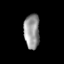
Tissue: skin
Cell type: Myeloid cells
Senescence score: 0.7401
Nuclear area (px): 528
Mean DAPI intensity: 150.049